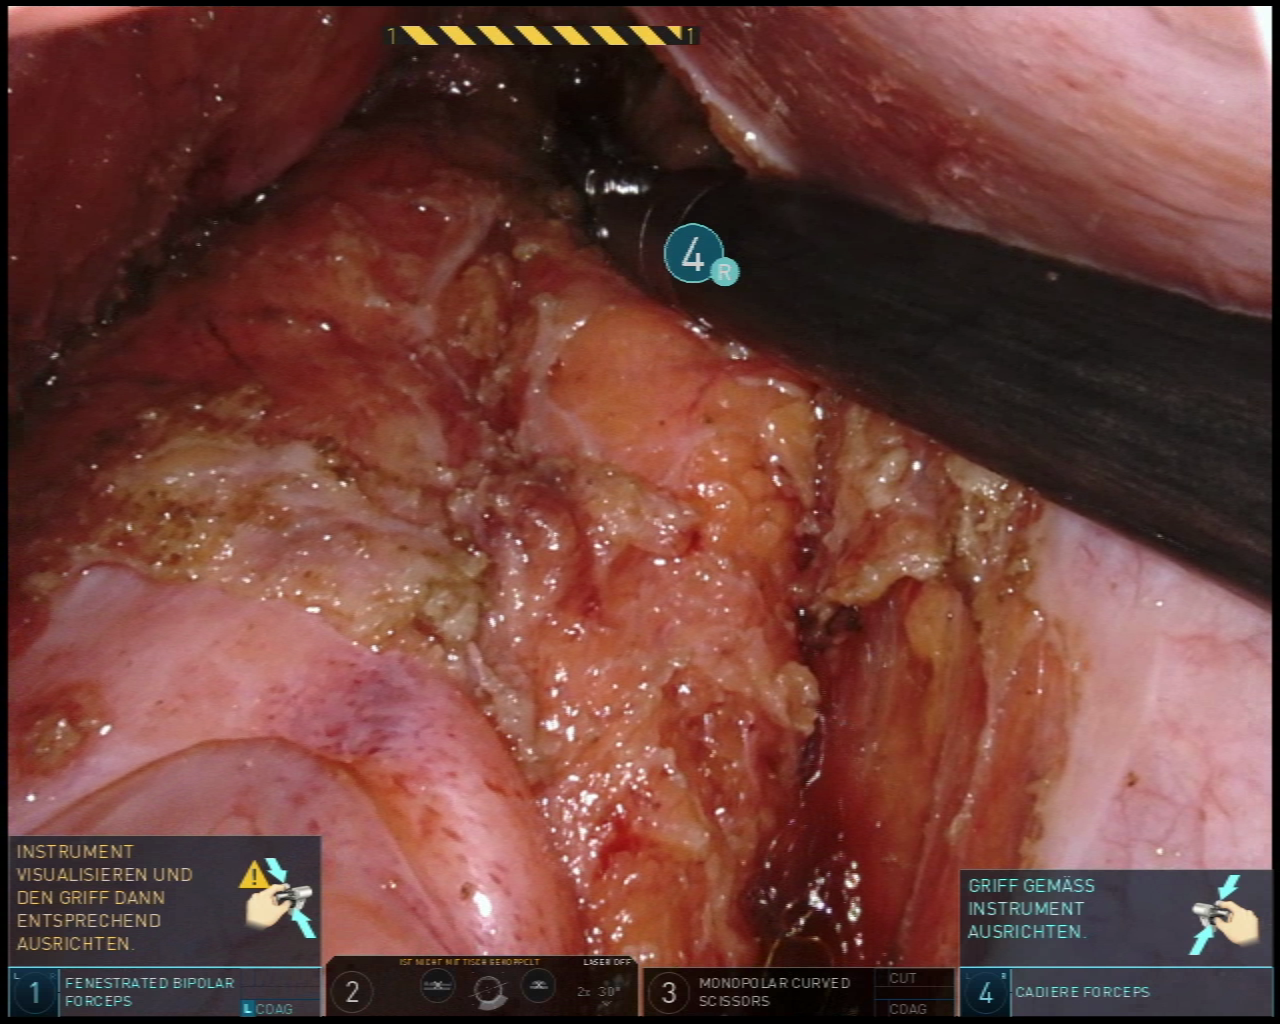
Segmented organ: vesicular_glands
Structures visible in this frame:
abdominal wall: no
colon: no
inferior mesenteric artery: no
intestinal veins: no
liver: no
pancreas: no
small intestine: no
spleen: no
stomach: no
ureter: no
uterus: no
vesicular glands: yes